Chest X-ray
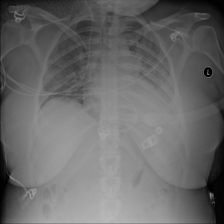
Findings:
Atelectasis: negative
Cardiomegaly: negative
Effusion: negative
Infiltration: negative
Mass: negative
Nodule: negative
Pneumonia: negative
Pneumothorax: negative
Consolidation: negative
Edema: negative
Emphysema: negative
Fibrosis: negative
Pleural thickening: negative
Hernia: negative